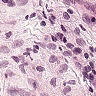
Metastatic tissue present: no